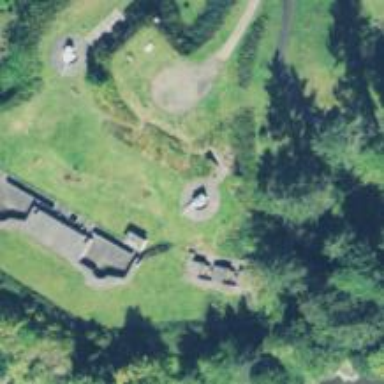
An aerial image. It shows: Historic cannon.